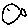
Label: fish